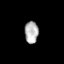
Tissue: prostate
Cell type: T cells
Senescence score: 0.261
Nuclear area (px): 292
Mean DAPI intensity: 179.469